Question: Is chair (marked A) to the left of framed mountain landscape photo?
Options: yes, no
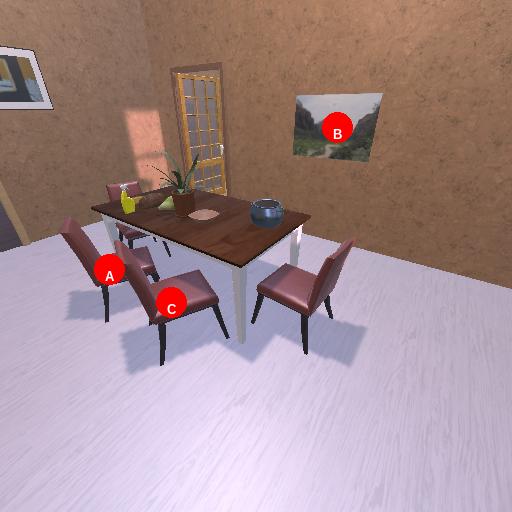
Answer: yes